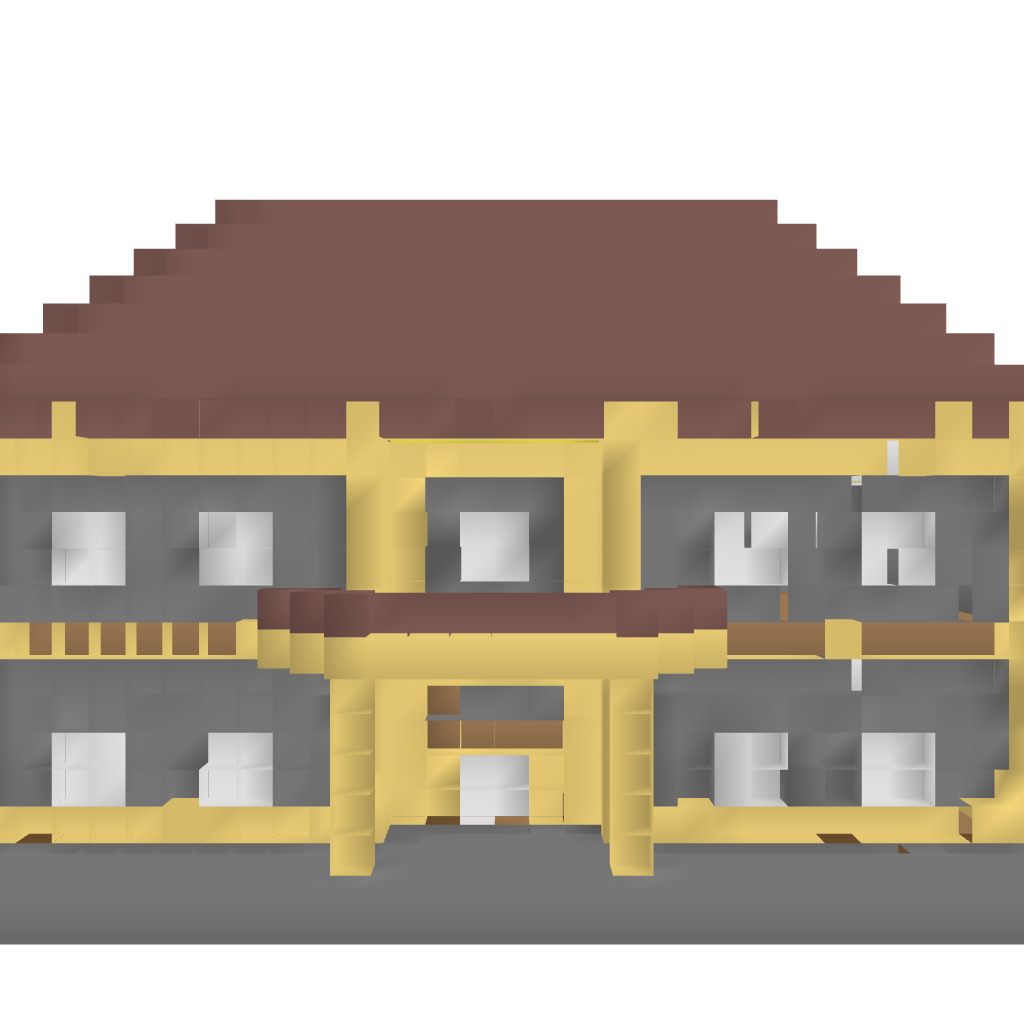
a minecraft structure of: Lewis's House high quality